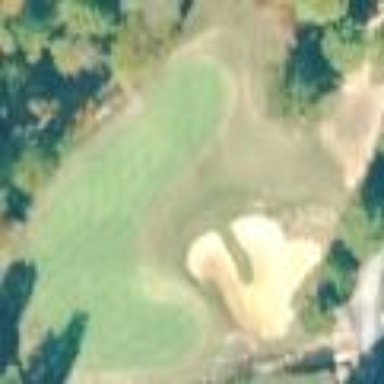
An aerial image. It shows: Rough grassy area used for golf.